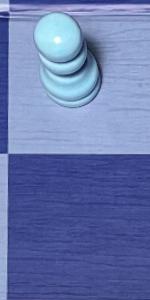
Label: Empty